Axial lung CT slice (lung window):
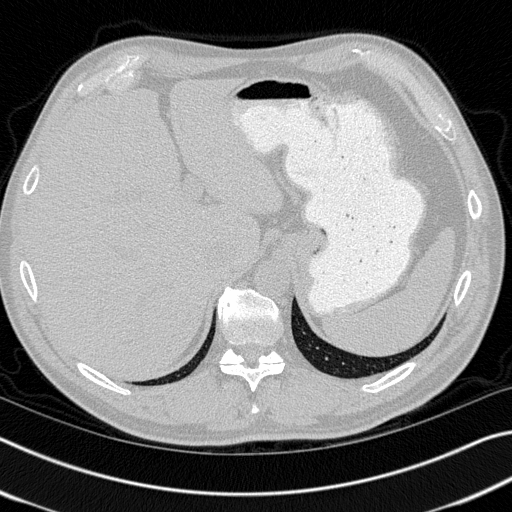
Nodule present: no